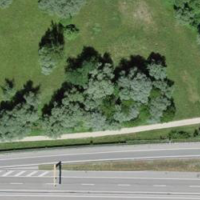
EUNIS habitat code: 57
Species observed at this site:
Tettigonia viridissima
Chorthippus biguttulus
Gomphocerippus rufus